Interaction volume radius: 10 \u00c5
Interaction volume height: 30 \u00c5
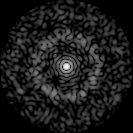
Disorder parameter: 0.8285